Question: I have a which receives as parameter a svn url to a . It executes and some steps like mvn package, mvn deploy,... but I am finding a problem, when I launch the job for first time everything is fine, however when I execute it a second time and I change the input project, , I mean, when I try to retrieve in groovy the artifactId from the projects's pom I always get the artifactId of the first project, it doesn't matter how many times I launch the job or if I do wipe out the current workspace, it will always return the first pom values.
The groovy code I use to read the pom.xml values is:
'''
def thr = Thread.currentThread() //This line may be the problem?
def currentBuild = thr?.executable
def pomMAIN = currentBuild.getParent().getModules().toArray().size()-1
def mavenVer = currentBuild.getParent().getModules().toArray()[pomMAIN].getVersion()
def mavenArtifactId = currentBuild.getParent().getModules().toArray()[pomMAIN].getArtifactId()
def mavenGroupId = currentBuild.getParent().getModules().toArray()[pomMAIN].getGroupId()
'''
I have tried to delete and create the job again but the behaviour is always the same, it only gets the right pom during the first execution.
EDIT 06/07/2015:
My job retrieves the svn code using the section
The Check-out Strategy should be enough to be sure that the code is updated, but I have also checked the job workspace to ensure the pom is the right one and it is.
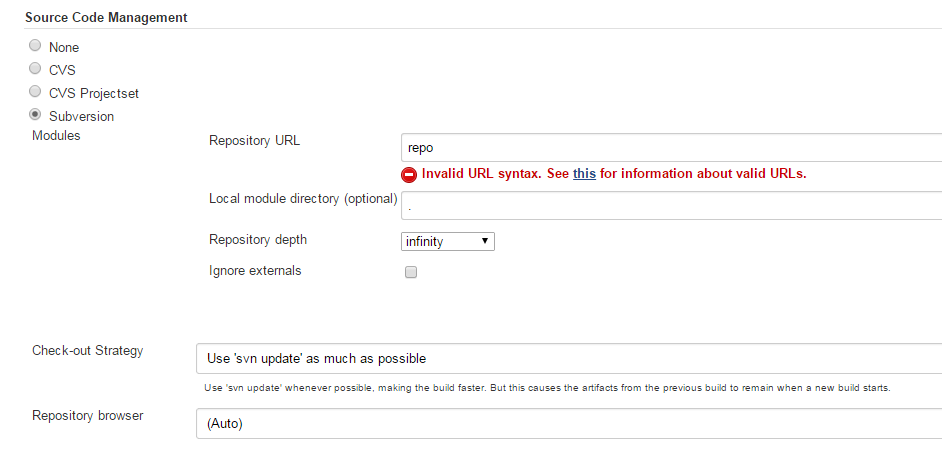
Answer: Finally I found the solution, now I have a groovy script at the begining of the job that refreshs it:
'''
def jobNameToRefresh = "nameOfMyJob";
def hudson = hudson.model.Hudson.instance;
for(job in hudson.model.Hudson.instance.items) {
if (job.name == jobNameToRefresh) {
def configXMLFile = job.getConfigFile();
def file = configXMLFile.getFile();
InputStream is = new FileInputStream(file);
job.updateByXml(new StreamSource(is));
job.save();
return true
}
}
'''
And, in the end of the job, I remove the folder "modules" with a shell script that basically does:
'''
cd..
rm -r modules
'''